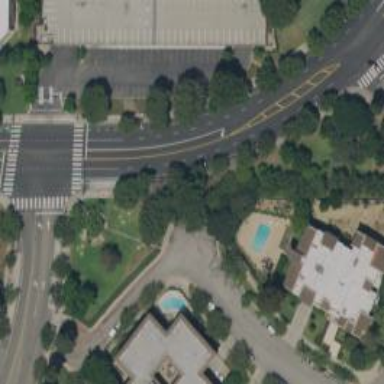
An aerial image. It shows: Circle designated as turning point on the road.